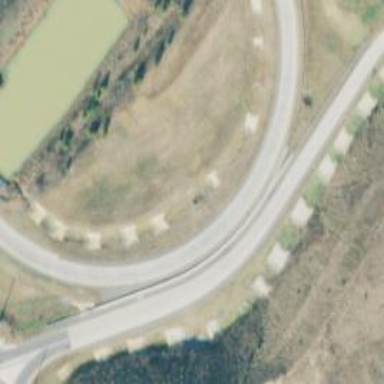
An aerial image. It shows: Trunk link highway.